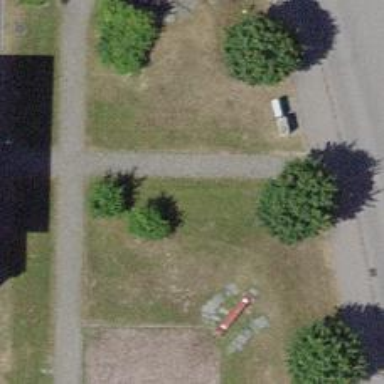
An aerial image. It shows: Playground area for leisure land.